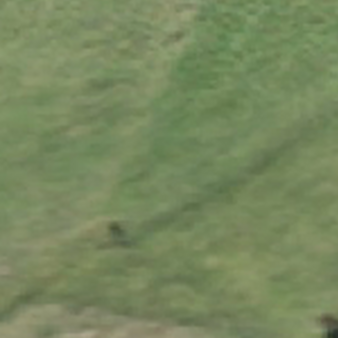
Label: other